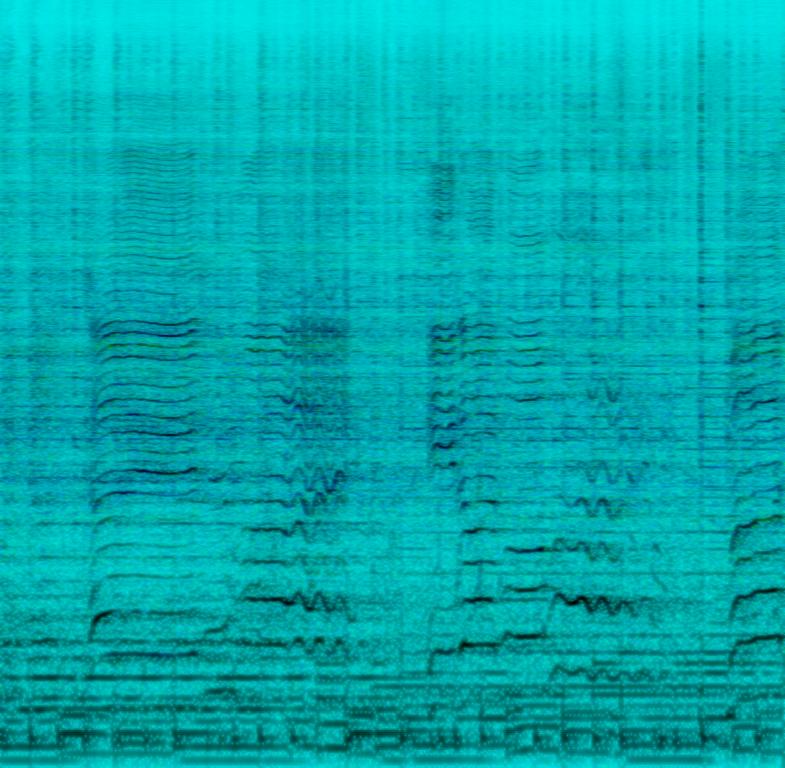
An acoustic drum is strumming chords while a percussion instrument is playing a bass sound along with an e-bass. A male choir is singing in the background while the female voice is singing the first melody. In the background you can hear voices. This song may be playing in a live performance.